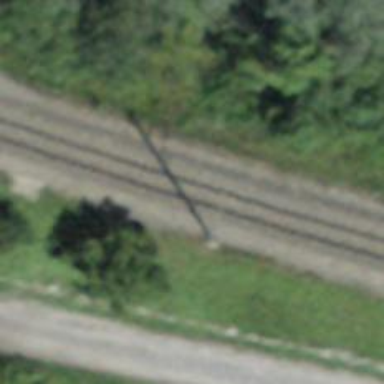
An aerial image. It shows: Narrow-gauge railway track electrified by contact line.